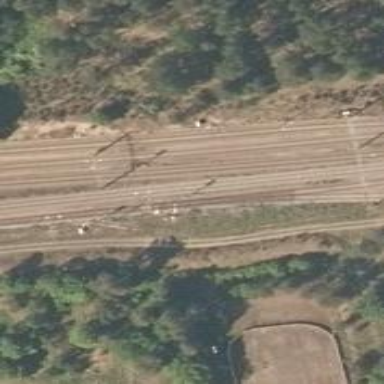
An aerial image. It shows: Railway siding with rails.